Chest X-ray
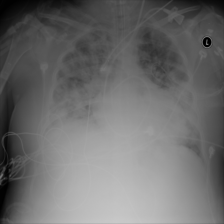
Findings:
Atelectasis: negative
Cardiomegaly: negative
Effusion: negative
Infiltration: negative
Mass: negative
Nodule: negative
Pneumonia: negative
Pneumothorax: negative
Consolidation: negative
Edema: negative
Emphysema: negative
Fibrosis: negative
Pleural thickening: negative
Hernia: negative